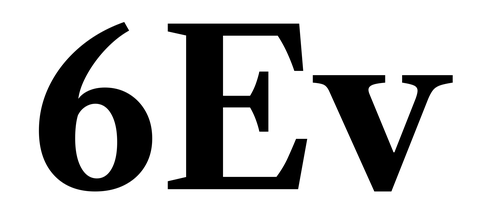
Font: LibreCaslonText_Bold